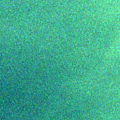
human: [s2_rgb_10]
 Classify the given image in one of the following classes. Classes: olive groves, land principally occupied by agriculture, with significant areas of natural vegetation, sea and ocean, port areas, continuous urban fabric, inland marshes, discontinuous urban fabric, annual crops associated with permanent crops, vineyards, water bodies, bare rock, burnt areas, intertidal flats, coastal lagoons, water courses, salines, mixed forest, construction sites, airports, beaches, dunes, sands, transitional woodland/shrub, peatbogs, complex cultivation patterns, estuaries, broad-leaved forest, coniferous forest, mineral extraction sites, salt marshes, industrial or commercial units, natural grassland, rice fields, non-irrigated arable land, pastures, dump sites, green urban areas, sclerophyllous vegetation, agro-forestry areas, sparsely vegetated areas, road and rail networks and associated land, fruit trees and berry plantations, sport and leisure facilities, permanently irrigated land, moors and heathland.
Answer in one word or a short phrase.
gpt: sea and ocean